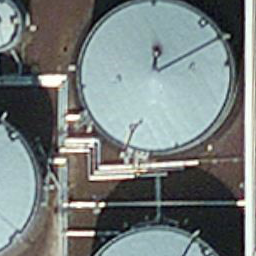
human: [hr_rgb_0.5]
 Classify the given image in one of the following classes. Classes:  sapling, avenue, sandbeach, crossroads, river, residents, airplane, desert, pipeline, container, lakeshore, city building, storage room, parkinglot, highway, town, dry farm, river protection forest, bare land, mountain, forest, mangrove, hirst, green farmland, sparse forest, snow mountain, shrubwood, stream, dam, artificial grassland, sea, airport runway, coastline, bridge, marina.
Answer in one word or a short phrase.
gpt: storage room